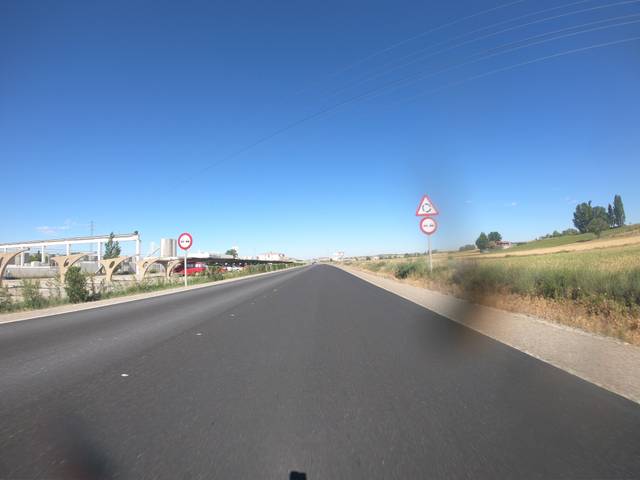
Region: Spain
Coordinates: 41.677, -3.716